Question: I want a UIPickerView with three columns but is not working.
I can not find the error, can someone help please.
Below is the code:

'''
static string[] nomesPeso = new string[]
{
"Back Squat",
"Front Squat",
"OHS - Overhead Squat"
};
static string[] nomesUnidades = new string[]
{
"Reps",
"Kgs",
"Lbs",
"Metros"
};
static string[] nomesRepeticoes = new string[]
{
"1 RM",
"2 RM",
"3 RM"
};
public override nint GetComponentCount(UIPickerView v)
{
return 3;
}
public override nint GetRowsInComponent(UIPickerView pickerView, nint component)
{
switch (component)
{
case 0:
return nomesPeso.Length;
case 1:
return nomesRepeticoes.Length;
case 2:
return nomesUnidades.Length;
default:
throw new NotImplementedException();
}
}
public override string GetTitle(UIPickerView picker, nint row, nint component)
{
switch (component)
{
case 0:
return nomesPeso[row];
case 1:
return nomesRepeticoes[row];
case 2:
return nomesUnidades[row];
default:
throw new NotImplementedException();
}
}
'''
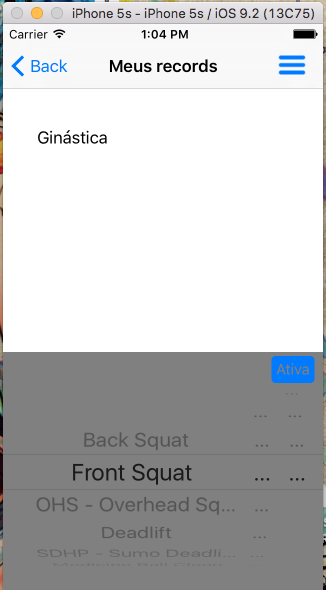
Answer: You can adjust the column width by overriding 'GetComponentWidth' of the 'UIPickerViewDelegate':
'''
class MyPickerViewDelegate : UIPickerViewDelegate
{
public override nfloat GetComponentWidth(UIPickerView pickerView, nint component)
{
// equal size for every column
return pickerView.Frame.Width/3;
}
}
'''
and then set it on your 'UIPickerView'
'''
myPickerView.Delegate = new MyPickerViewDelegate();
'''
This code distributes the columns equal. You can of course return a custom width for every column by using the 'component' parameter.